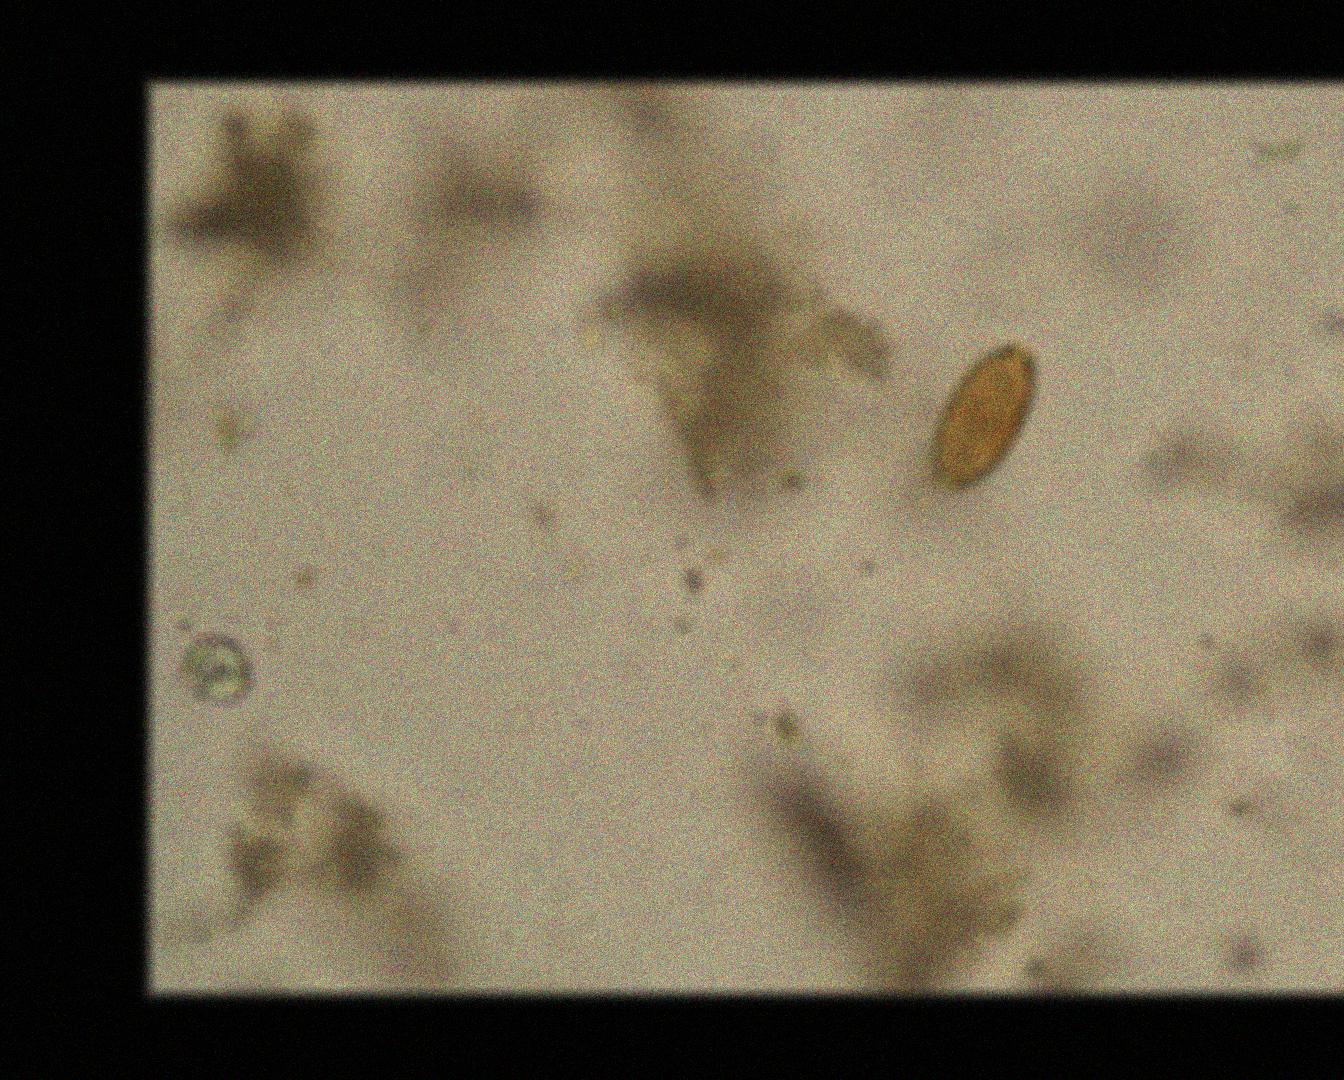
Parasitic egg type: Trichuris trichiura